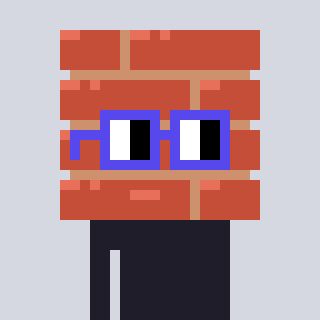
a pixel art character with square blue glasses, a wall-shaped head and a gold-colored body on a cool background